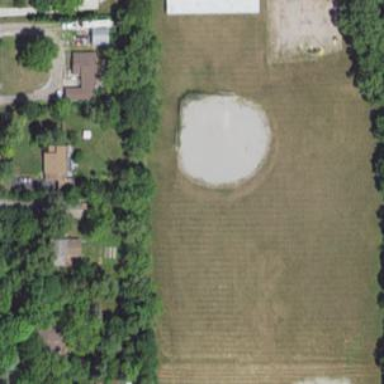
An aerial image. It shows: Baseball pitch for leisure land.